Question: # Environment
- - - - - -
# main.cpp
'''
#include <QtGui/QGuiApplication>
#include <QtQml/QQmlApplicationEngine>
#include <QtWebEngine/qtwebengineglobal.h>
int main(int argc, char *argv[])
{
QGuiApplication app(argc, argv);
QtWebEngine::initialize();
QQmlApplicationEngine engine;
engine.load(QUrl("main.qml"));
return app.exec();
}
'''
# main.qml
'''
import QtQuick 2.0
import QtWebEngine 1.0
import QtQuick.Controls 1.3
import QtQuick.Window 2.0
ApplicationWindow {
title: qsTr("Test")
width: 1200
height: 800
visible: true
WebEngineView {
width: Screen.width
height: Screen.height
anchors.fill: parent
url: 'http://duckduckgo.com'
}
}
'''
# webengine.pro
'''
TARGET = browser
TEMPLATE = app
SOURCES = main.cpp
QT += qml quick webengine
'''
# Running QML - PASS
'''
/usr/local/Cellar/qt5/5.4.0/bin/qmlscene main.qml
'''

# Compiling and running Mac App - FAIL
'''
qmake
make
'''
then I clicked on 'browser.app', the application starts but no window opened.
Any hint about what I am doing wrong?
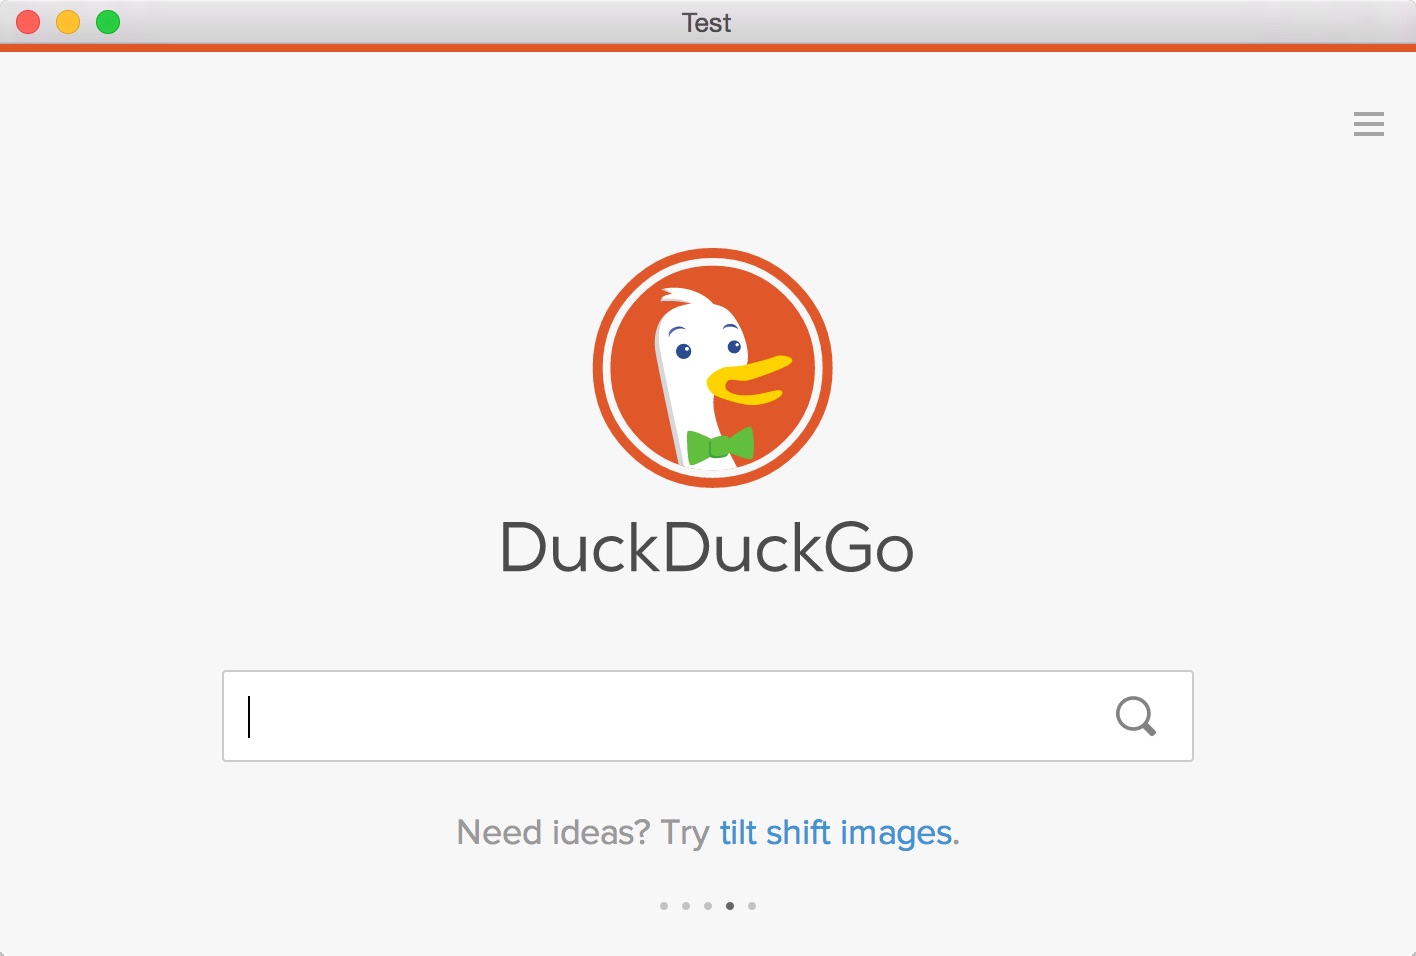
Answer: I guess the file is not found. You should get an error message "... File not found" in the console.
To solve this problem either supply a valid path on your drive or use Qt's resource management.
This is documented <URL>, I'll outline the steps:
1) Create file with the following contents:
'''
<!DOCTYPE RCC>
<RCC version="1.0">
<qresource prefix="/">
<file>main.qml</file>
</qresource>
</RCC>
'''
2) Add to
'''
RESOURCES += test.qrc
'''
3) Modify to load the qml file from the resources:
'''
engine.load(QUrl("qrc:/main.qml"));
'''